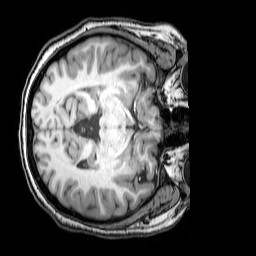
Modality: T1w
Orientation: axial
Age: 26
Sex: female